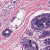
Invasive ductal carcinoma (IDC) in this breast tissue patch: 0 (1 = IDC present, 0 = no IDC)